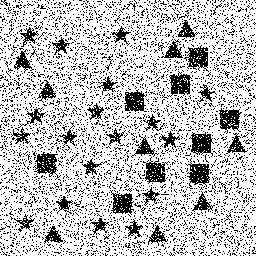
Squares: 9
Triangles: 9
Stars: 18
Total shapes: 36